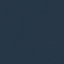
Label: SeaLake